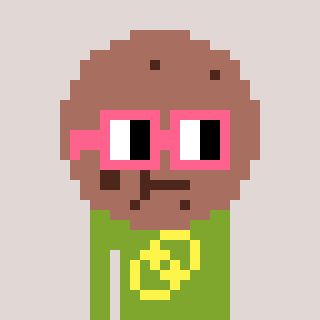
a pixel art character with square pink glasses, a cookie-shaped head and a slimegreen-colored body on a warm background